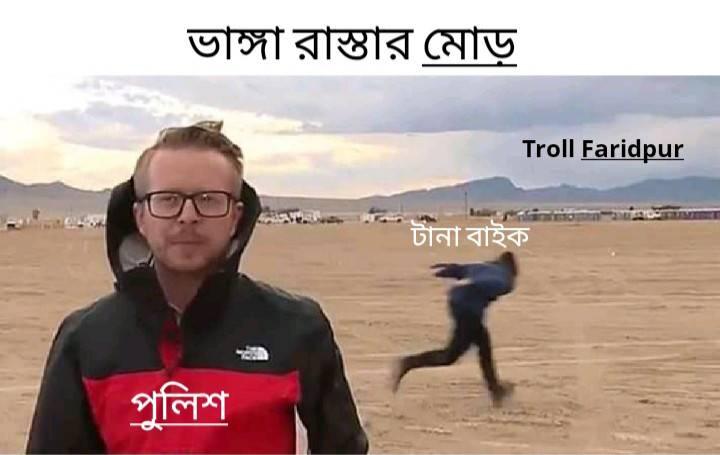
Caption: ভাঙ্গা রাস্তার মোড়    টানা বাইক   পুলিশ
Label: non-hate